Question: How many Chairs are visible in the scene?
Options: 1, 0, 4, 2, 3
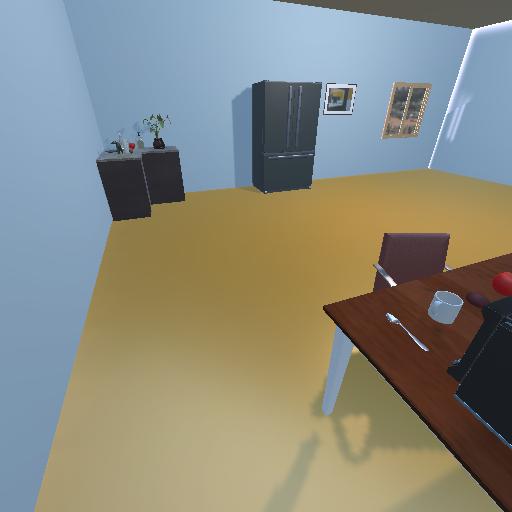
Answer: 1